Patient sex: F
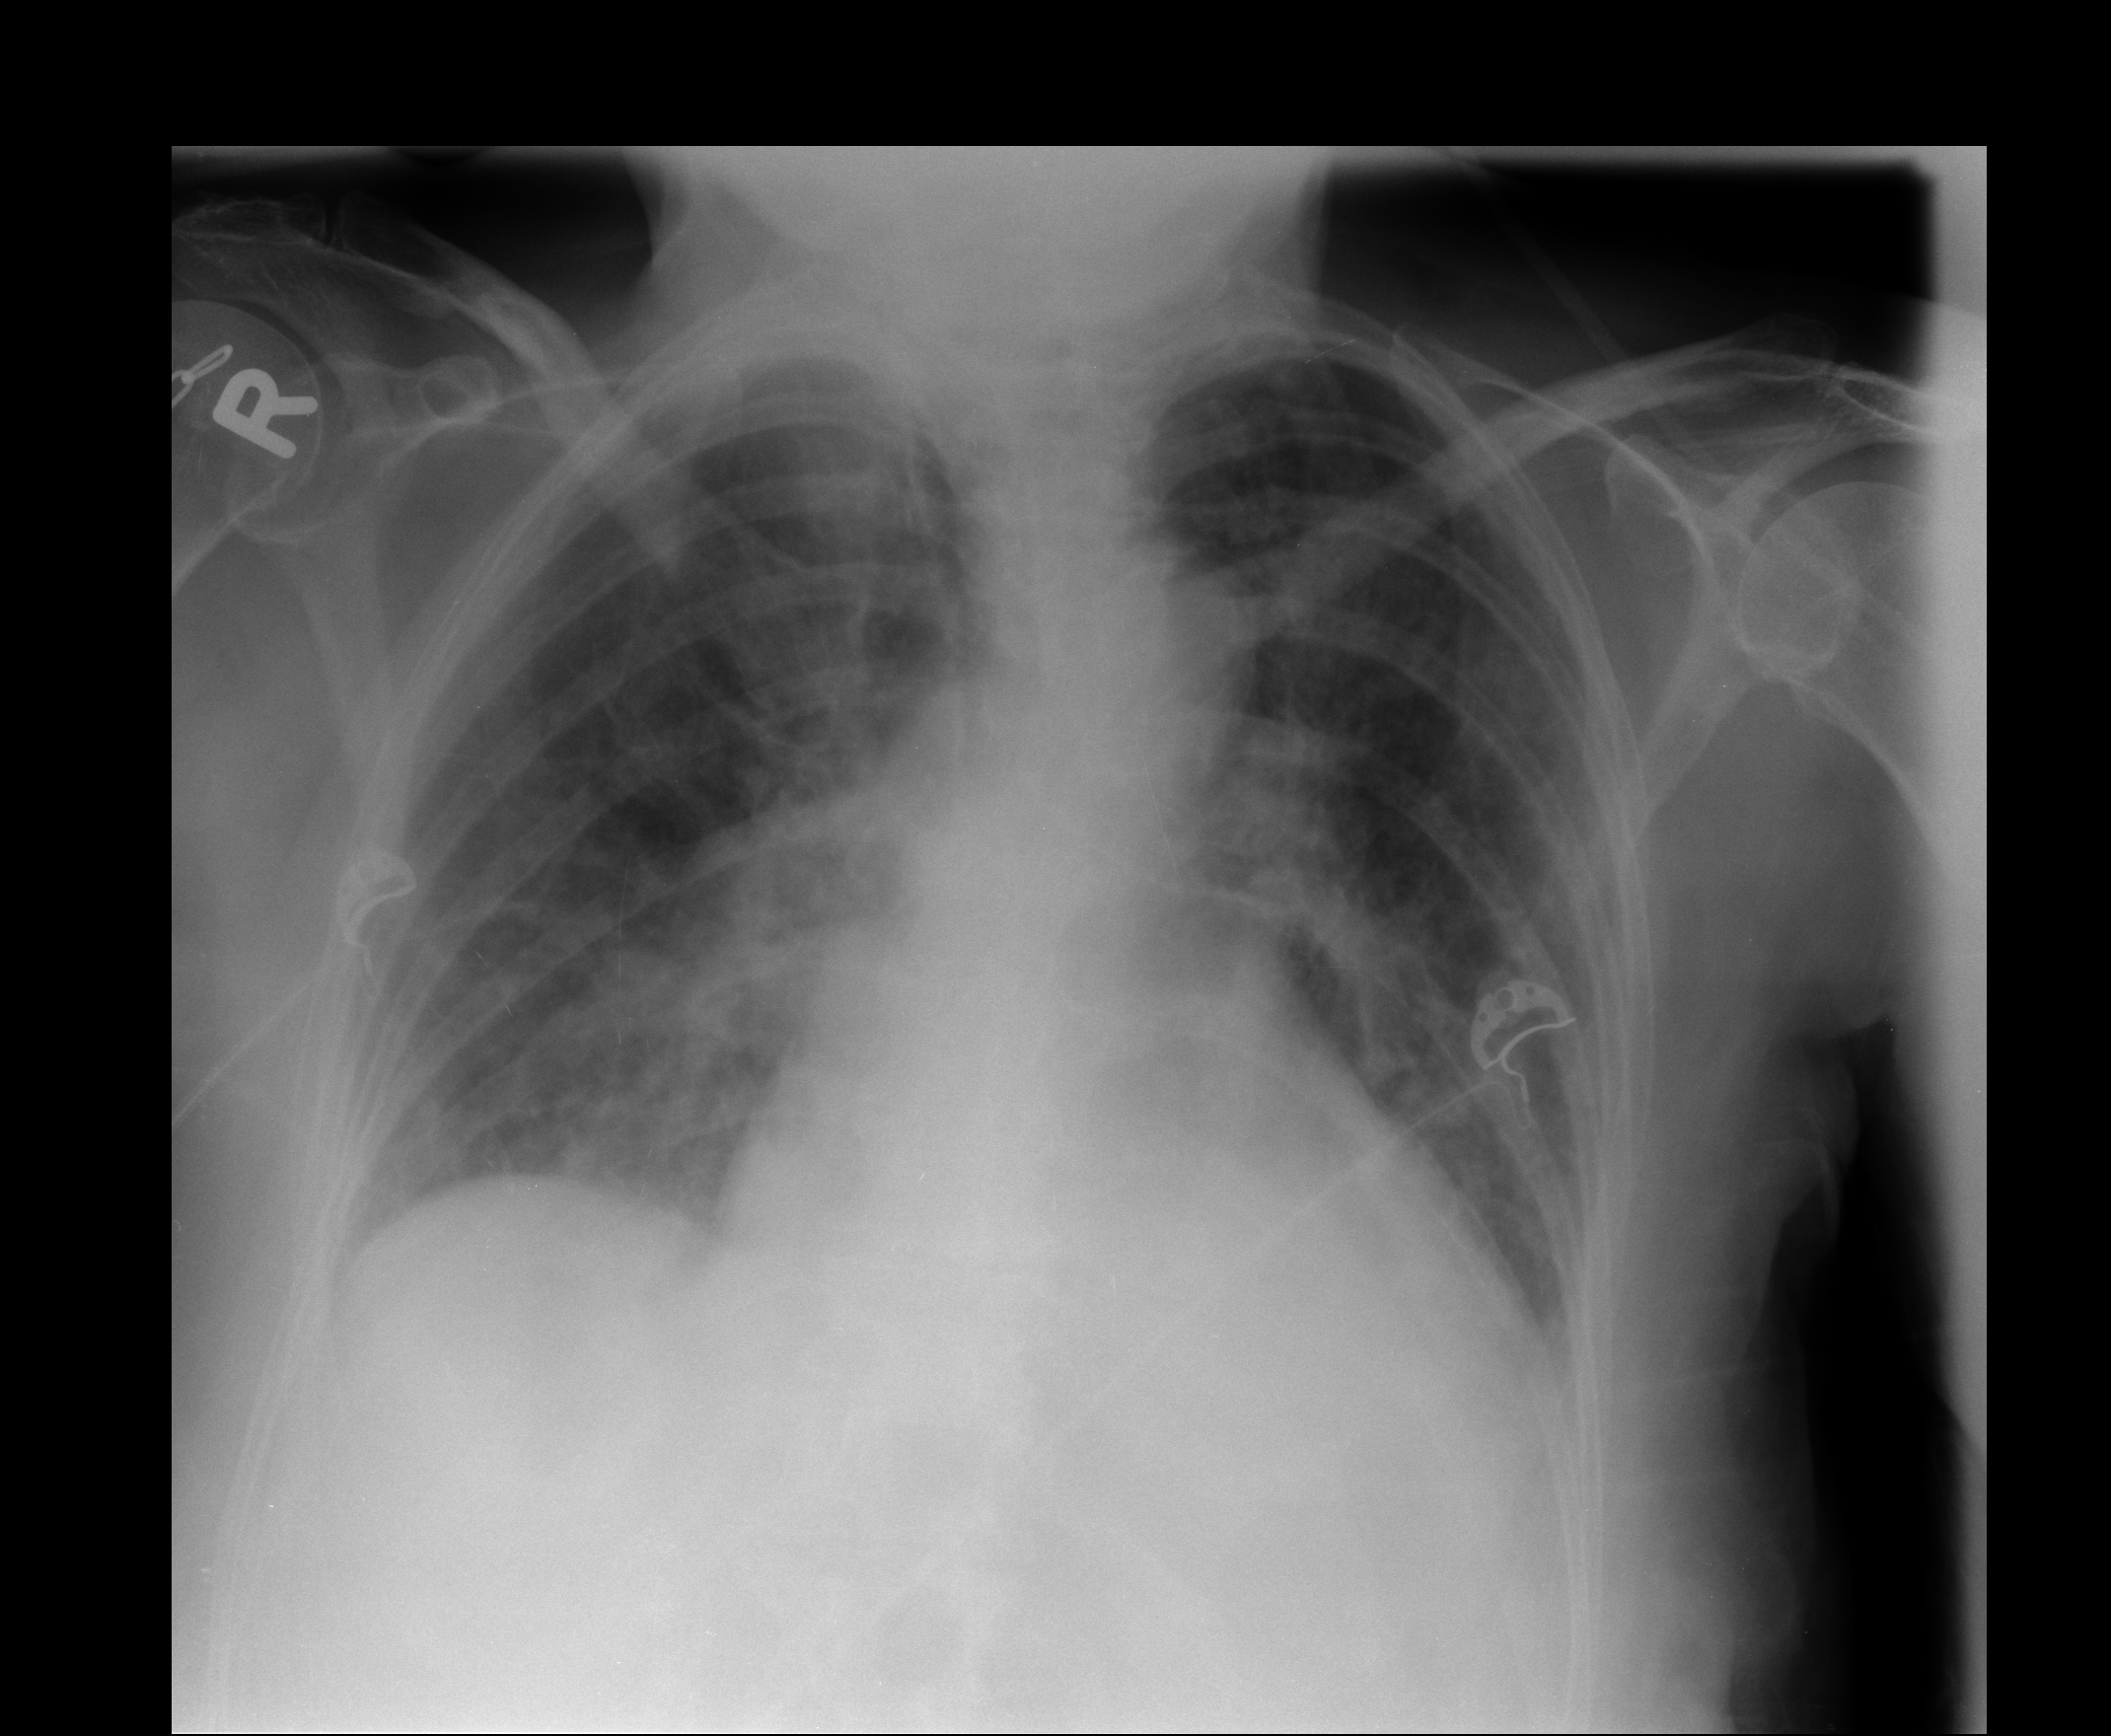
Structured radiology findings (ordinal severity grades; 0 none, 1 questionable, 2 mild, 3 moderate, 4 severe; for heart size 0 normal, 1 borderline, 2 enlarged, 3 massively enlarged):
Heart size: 2
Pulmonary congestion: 2
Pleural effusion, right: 0
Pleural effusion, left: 2
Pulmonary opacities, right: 1
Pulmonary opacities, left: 1
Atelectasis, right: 2
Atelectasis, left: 2